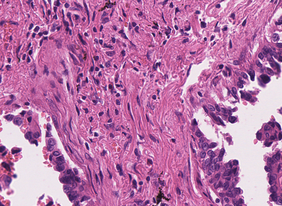
Tumor epithelial tissue: yes
Tumor-associated stroma tissue: yes
Normal tissue: no